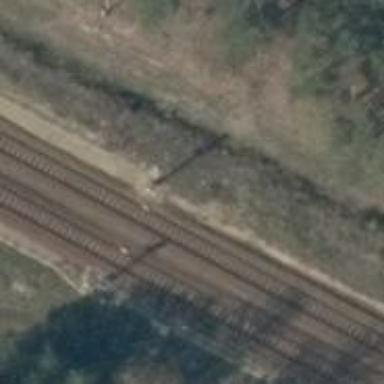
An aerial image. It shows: Railway signal.